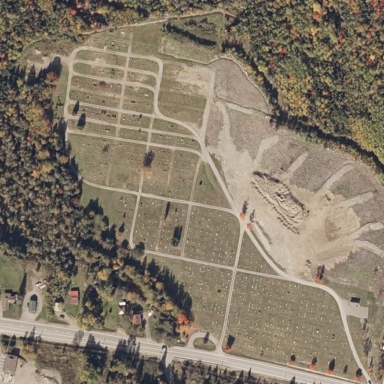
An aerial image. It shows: Grave yard.